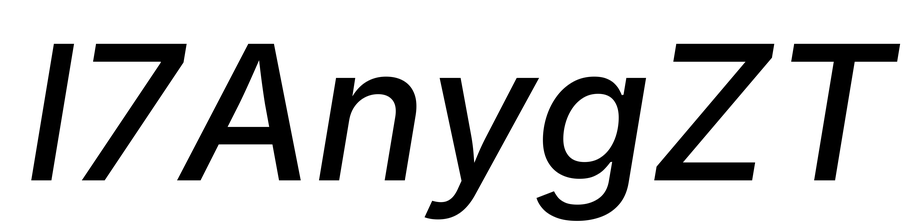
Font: Inter-Italic_Medium_Italic